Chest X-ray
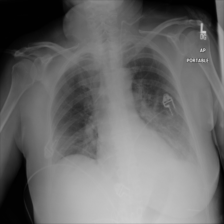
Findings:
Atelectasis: negative
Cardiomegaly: negative
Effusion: negative
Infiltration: negative
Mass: negative
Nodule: negative
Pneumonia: negative
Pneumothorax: negative
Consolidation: negative
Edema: negative
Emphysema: negative
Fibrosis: negative
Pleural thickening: negative
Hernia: negative